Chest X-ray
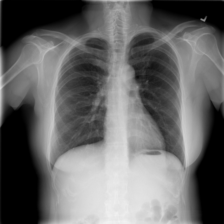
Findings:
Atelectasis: negative
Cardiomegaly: negative
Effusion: negative
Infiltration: negative
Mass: negative
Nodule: negative
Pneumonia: negative
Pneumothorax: negative
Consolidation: negative
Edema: negative
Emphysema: negative
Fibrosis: negative
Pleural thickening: negative
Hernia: negative